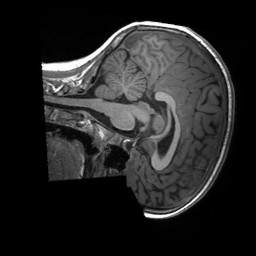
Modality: T1w
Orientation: sagittal
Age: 12
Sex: male
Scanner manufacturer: siemens
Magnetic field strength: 3 T
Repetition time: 2.3 s
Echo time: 0.00232 s